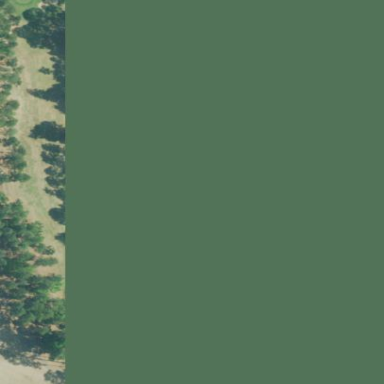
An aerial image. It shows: Golf course surrounded by greenery.